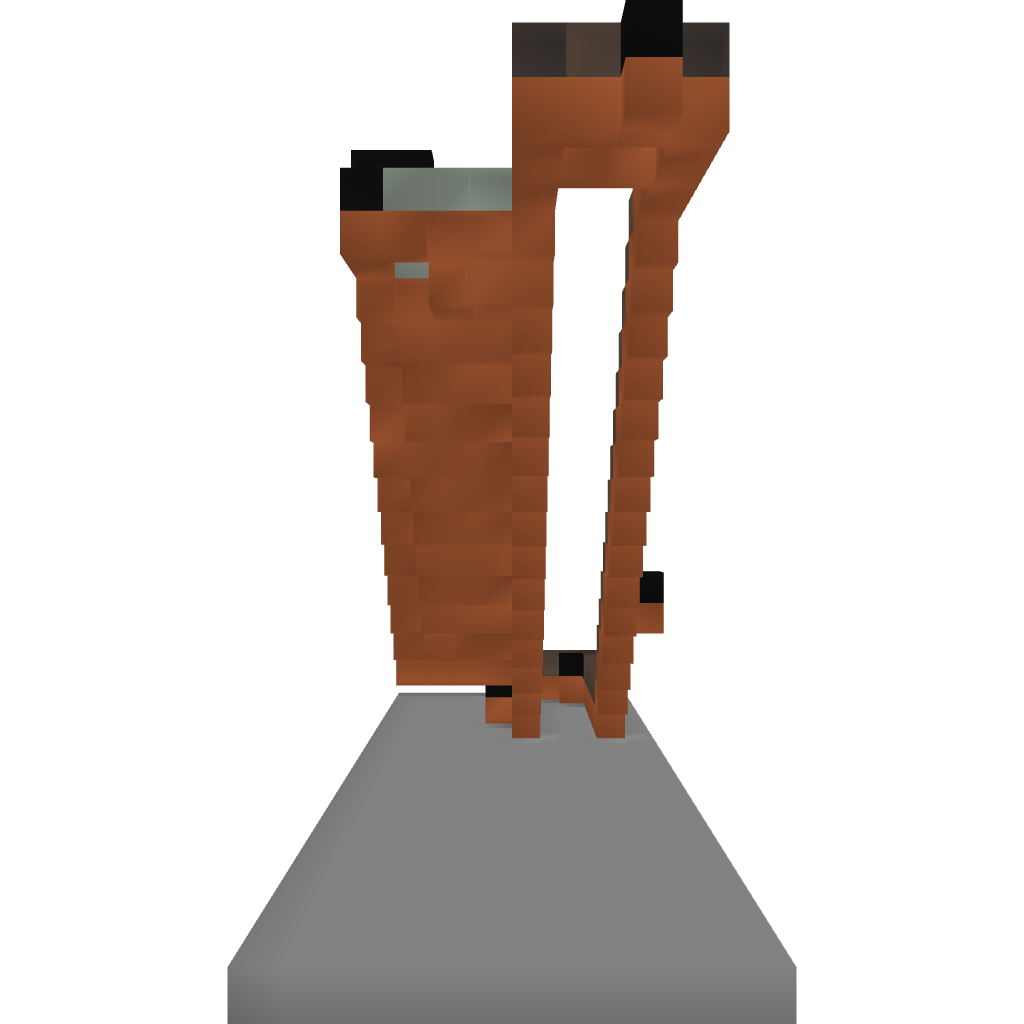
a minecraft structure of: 1.7 piston minecart escalator